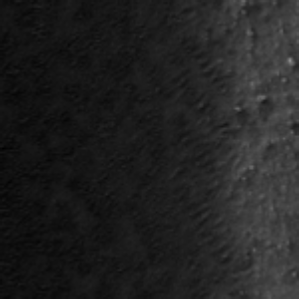
Label: frost